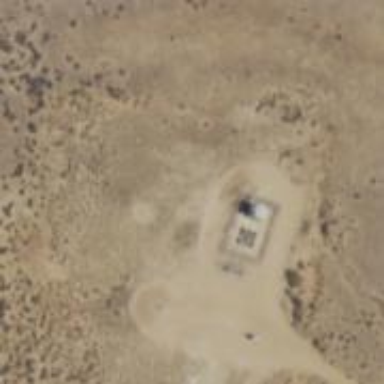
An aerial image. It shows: Storage tank with man-made structure.